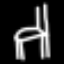
Label: chair